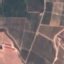
Land use / land cover class: PermanentCrop